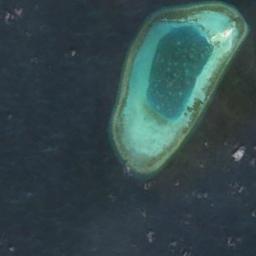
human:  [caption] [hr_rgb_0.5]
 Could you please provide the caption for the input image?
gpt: The island with a large reef is surrounded by deep blue waters .

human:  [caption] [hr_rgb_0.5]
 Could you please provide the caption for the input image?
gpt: The irregular green island is surrounded by blue sea water with a white sand beach .

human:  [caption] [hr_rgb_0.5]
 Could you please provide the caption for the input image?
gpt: The island is surrounded by water .

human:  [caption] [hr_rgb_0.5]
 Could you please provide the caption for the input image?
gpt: The island is in the upper right .

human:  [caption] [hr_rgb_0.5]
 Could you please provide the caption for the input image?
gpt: The green island is on a blue sea .